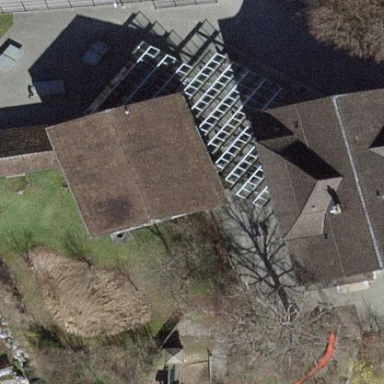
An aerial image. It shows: School building.